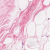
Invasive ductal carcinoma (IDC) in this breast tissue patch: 0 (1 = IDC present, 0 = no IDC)